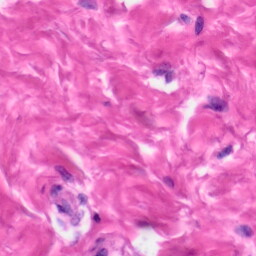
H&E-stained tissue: Skin